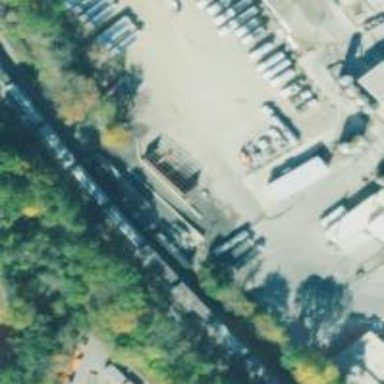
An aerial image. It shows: Loading rack for railway transport.